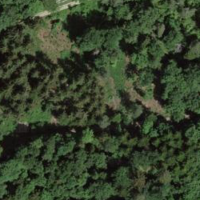
EUNIS habitat code: 44
Species observed at this site:
Clinopodium vulgare
Cephalanthera rubra